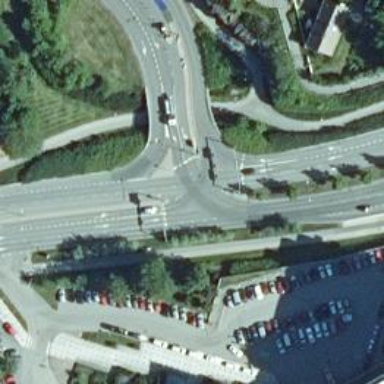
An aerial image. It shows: Primary highway with separate asphalt sidewalks and cycleways.